Aerial crown-view tile of a tropical tree (Barro Colorado Island, Panama), acquired 20250715:
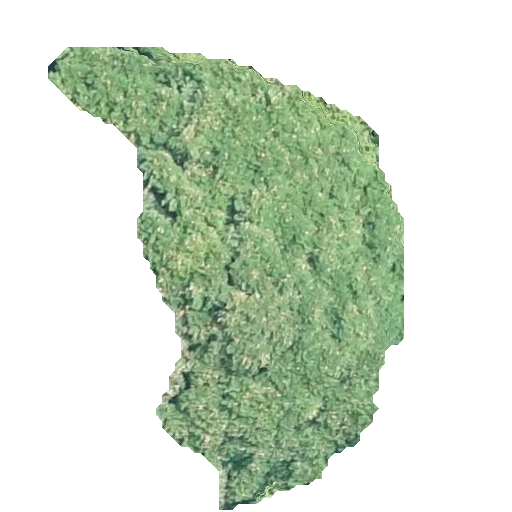
Species: Jacaranda copaia
GBIF accepted scientific name: Jacaranda copaia
Crown area: 143.252 m²